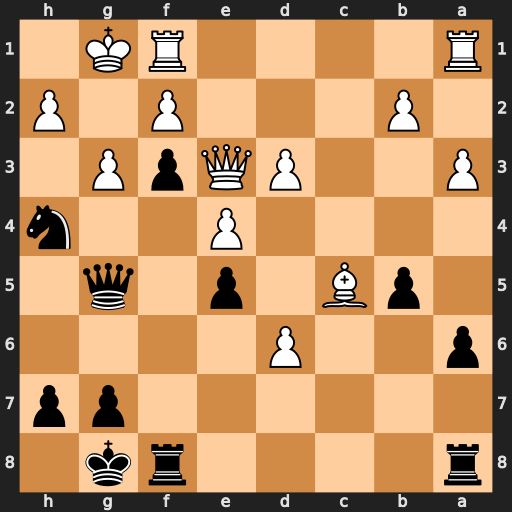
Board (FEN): r4rk1/6pp/p2P4/1pB1p1q1/4P2n/P2PQpP1/1P3P1P/R4RK1
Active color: b
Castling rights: -
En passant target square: -
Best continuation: Qg4 Kh1 Ng2